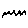
Label: zigzag